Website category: sports
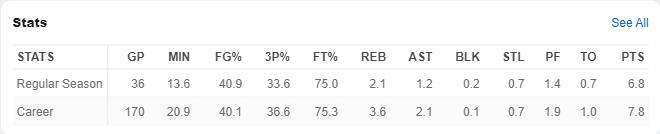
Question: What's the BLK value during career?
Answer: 0.1

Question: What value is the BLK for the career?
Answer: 0.1

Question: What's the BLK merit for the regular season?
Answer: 0.2

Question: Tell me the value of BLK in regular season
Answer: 0.2

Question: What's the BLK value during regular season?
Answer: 0.2

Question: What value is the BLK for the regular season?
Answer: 0.2

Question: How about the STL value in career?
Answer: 0.7

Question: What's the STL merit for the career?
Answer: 0.7

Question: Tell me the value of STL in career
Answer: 0.7

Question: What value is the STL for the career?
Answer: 0.7

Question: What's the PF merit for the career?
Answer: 1.9

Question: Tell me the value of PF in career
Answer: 1.9

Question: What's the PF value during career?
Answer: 1.9

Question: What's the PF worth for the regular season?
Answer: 1.4

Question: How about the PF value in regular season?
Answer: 1.4

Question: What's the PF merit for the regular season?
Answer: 1.4

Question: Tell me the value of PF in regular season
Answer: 1.4

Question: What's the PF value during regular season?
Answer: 1.4

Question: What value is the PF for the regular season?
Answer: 1.4

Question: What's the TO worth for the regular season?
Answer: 0.7

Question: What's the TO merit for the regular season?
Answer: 0.7

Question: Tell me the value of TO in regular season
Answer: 0.7

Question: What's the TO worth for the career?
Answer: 1.0

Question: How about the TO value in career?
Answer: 1.0

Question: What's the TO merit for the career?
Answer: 1.0

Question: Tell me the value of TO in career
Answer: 1.0

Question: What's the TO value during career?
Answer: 1.0

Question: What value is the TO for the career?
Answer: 1.0

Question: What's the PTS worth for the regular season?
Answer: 6.8

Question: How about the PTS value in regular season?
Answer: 6.8

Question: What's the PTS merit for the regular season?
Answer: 6.8

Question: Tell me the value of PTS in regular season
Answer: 6.8

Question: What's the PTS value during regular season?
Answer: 6.8

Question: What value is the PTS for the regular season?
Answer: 6.8

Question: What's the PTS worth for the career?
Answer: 7.8

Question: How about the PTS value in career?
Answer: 7.8

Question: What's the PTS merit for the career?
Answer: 7.8

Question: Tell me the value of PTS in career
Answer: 7.8

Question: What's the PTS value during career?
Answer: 7.8

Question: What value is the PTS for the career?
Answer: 7.8